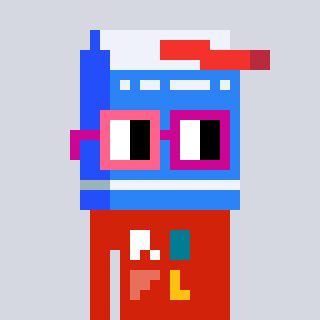
a pixel art character with square pink and red glasses, a milk-shaped head and a red-colored body on a cool background